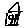
Label: house